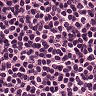
Metastatic tissue present: no